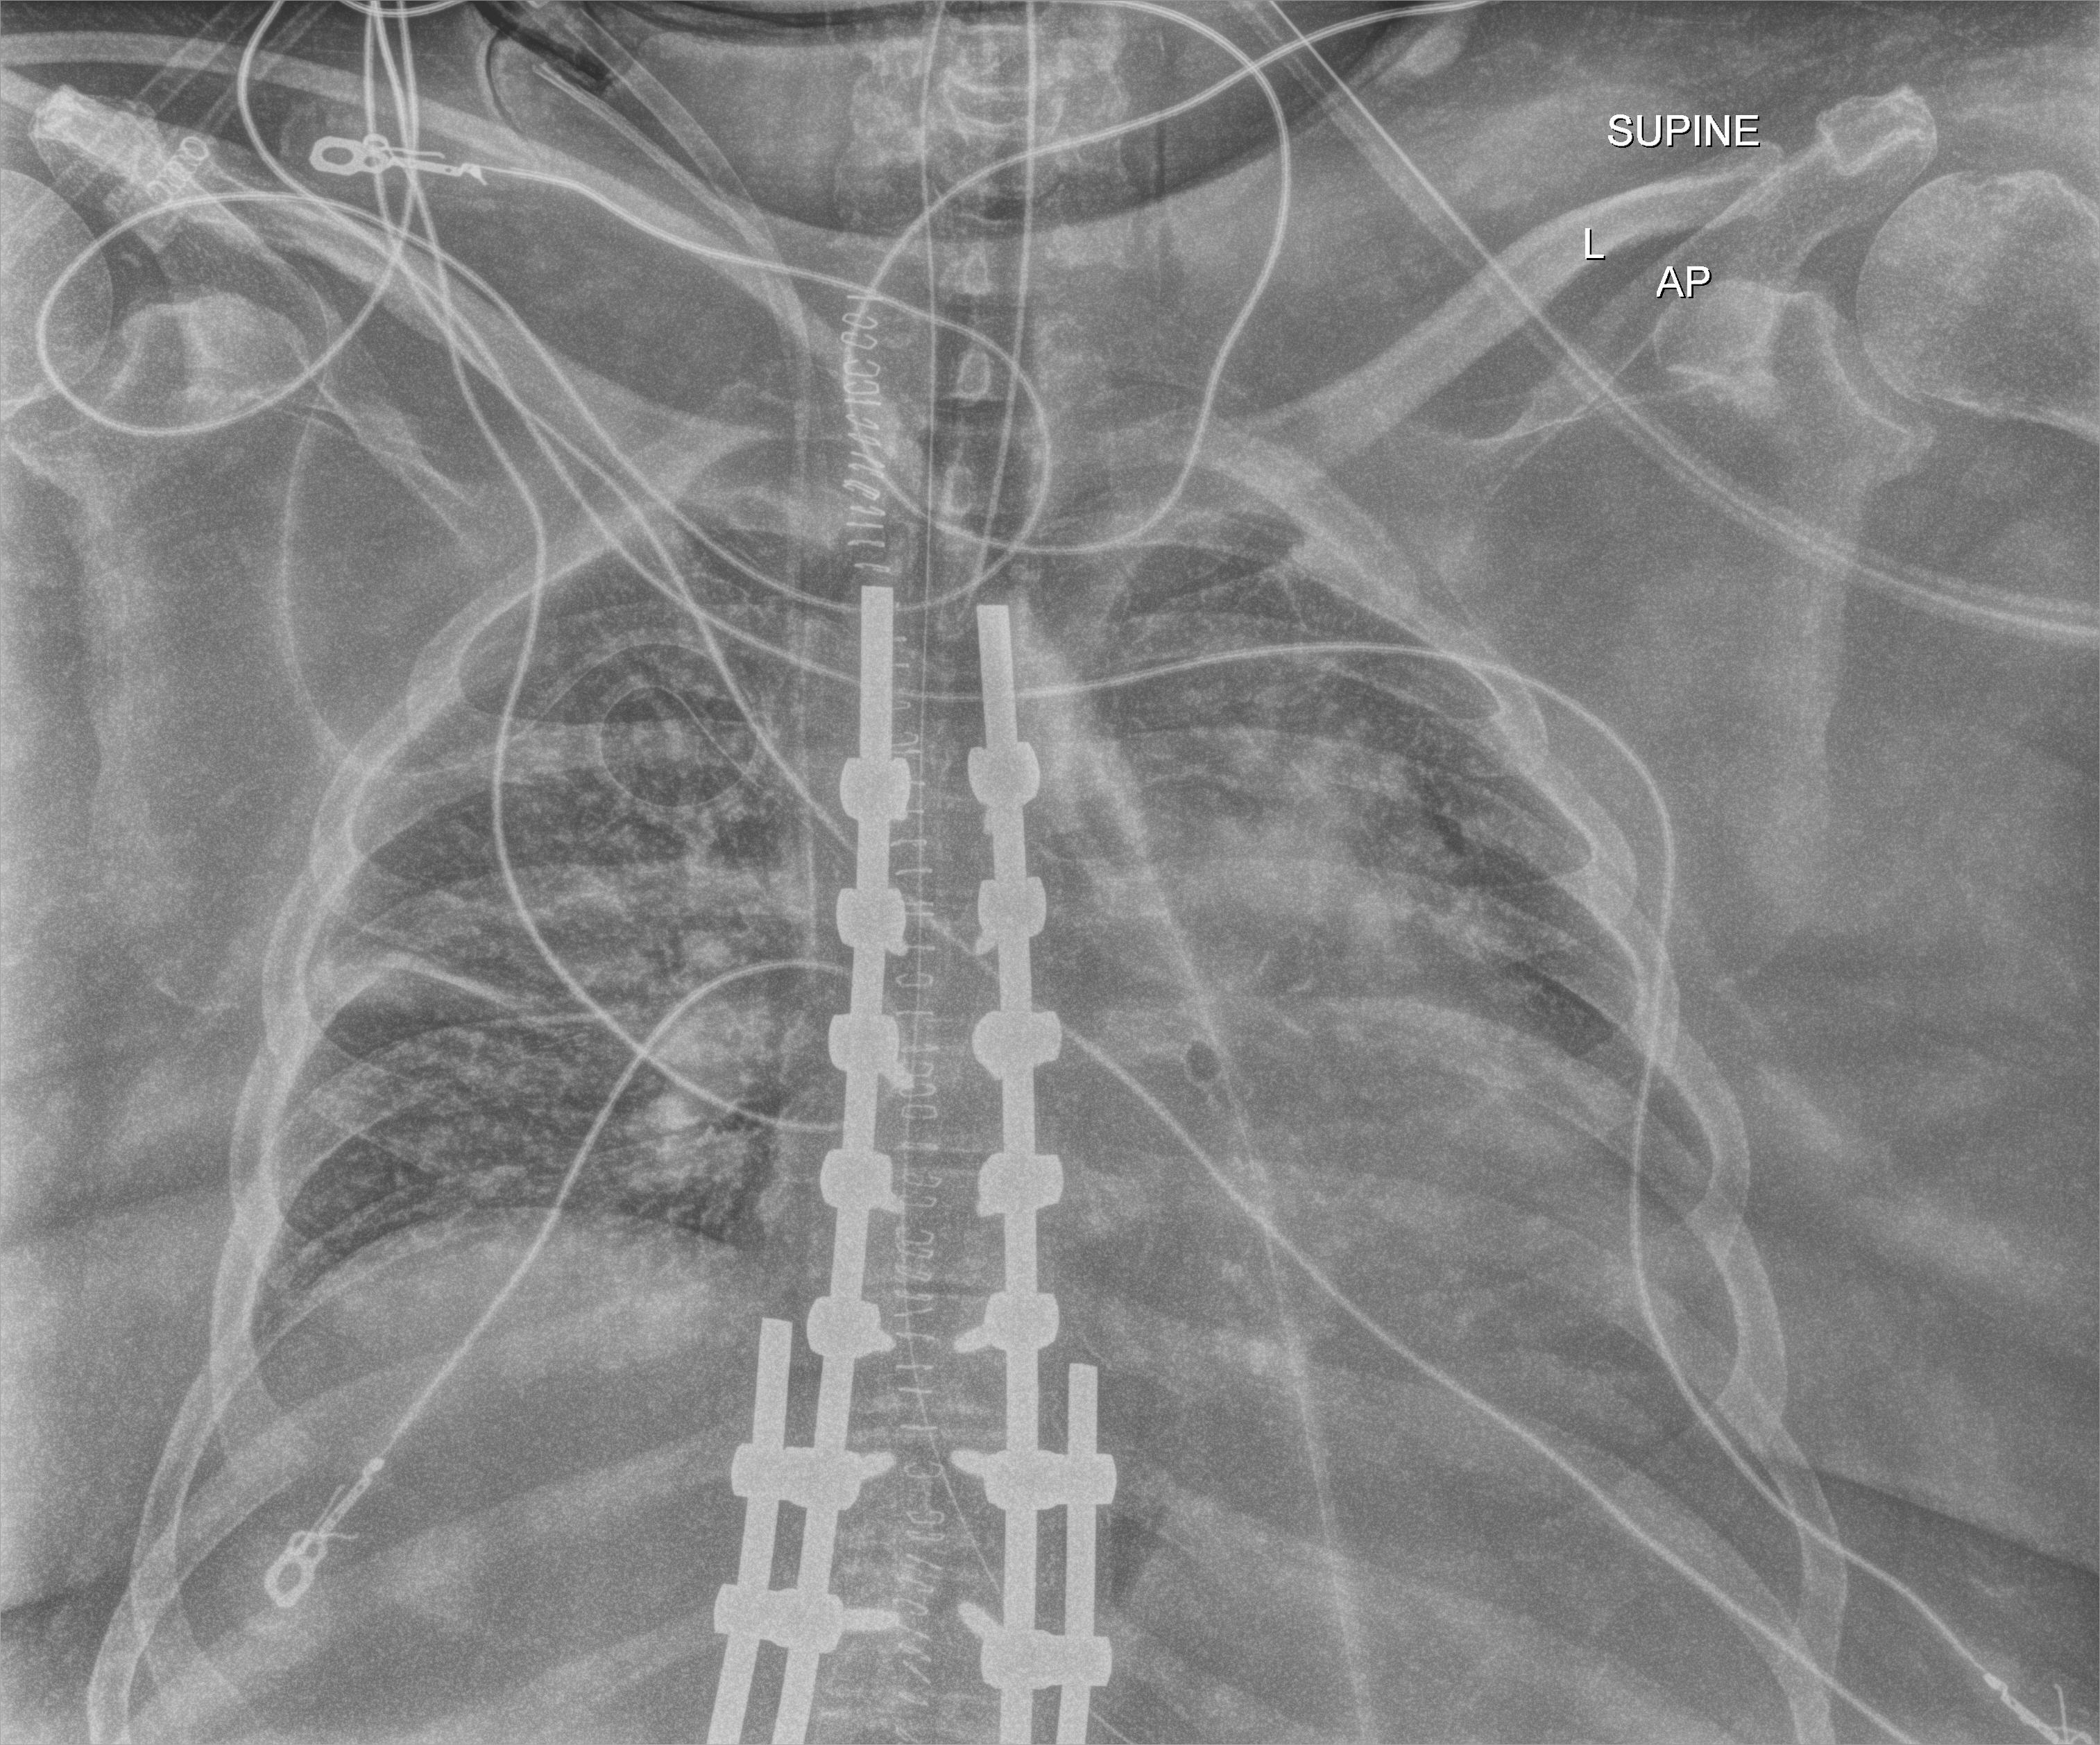
View: AP
Implant manufacturer: medtronic solera